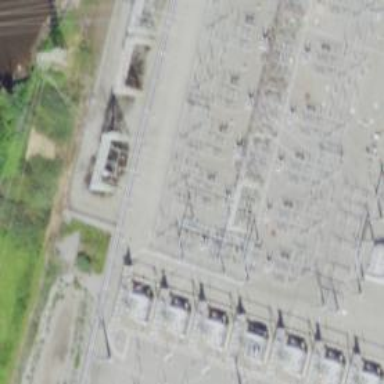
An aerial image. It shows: Switch used for power control.